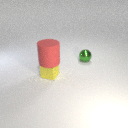
small green metal sphere to the right of small yellow metal cube